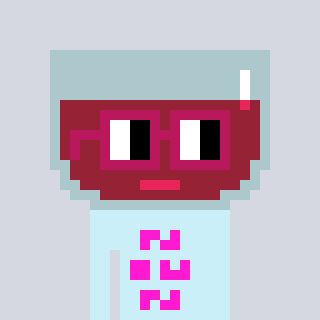
a pixel art character with square dark red glasses, a wine-shaped head and a cold-colored body on a cool background